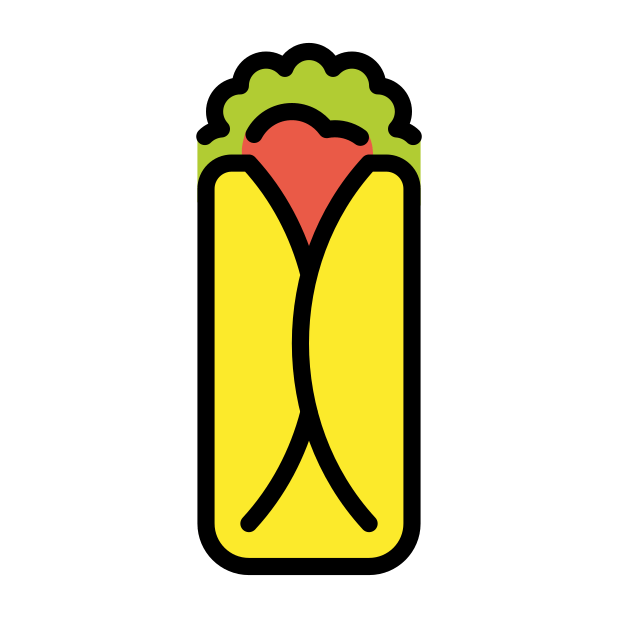
Emoji: 🌯
Name: burrito
Unicode: 0x1f32f